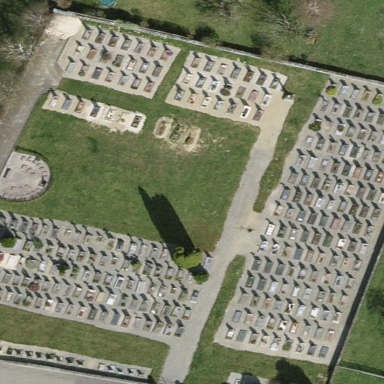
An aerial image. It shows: Cemetery.